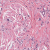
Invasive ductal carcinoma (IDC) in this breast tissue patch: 1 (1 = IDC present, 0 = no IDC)